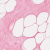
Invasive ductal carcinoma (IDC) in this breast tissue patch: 0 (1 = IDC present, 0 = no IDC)